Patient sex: F
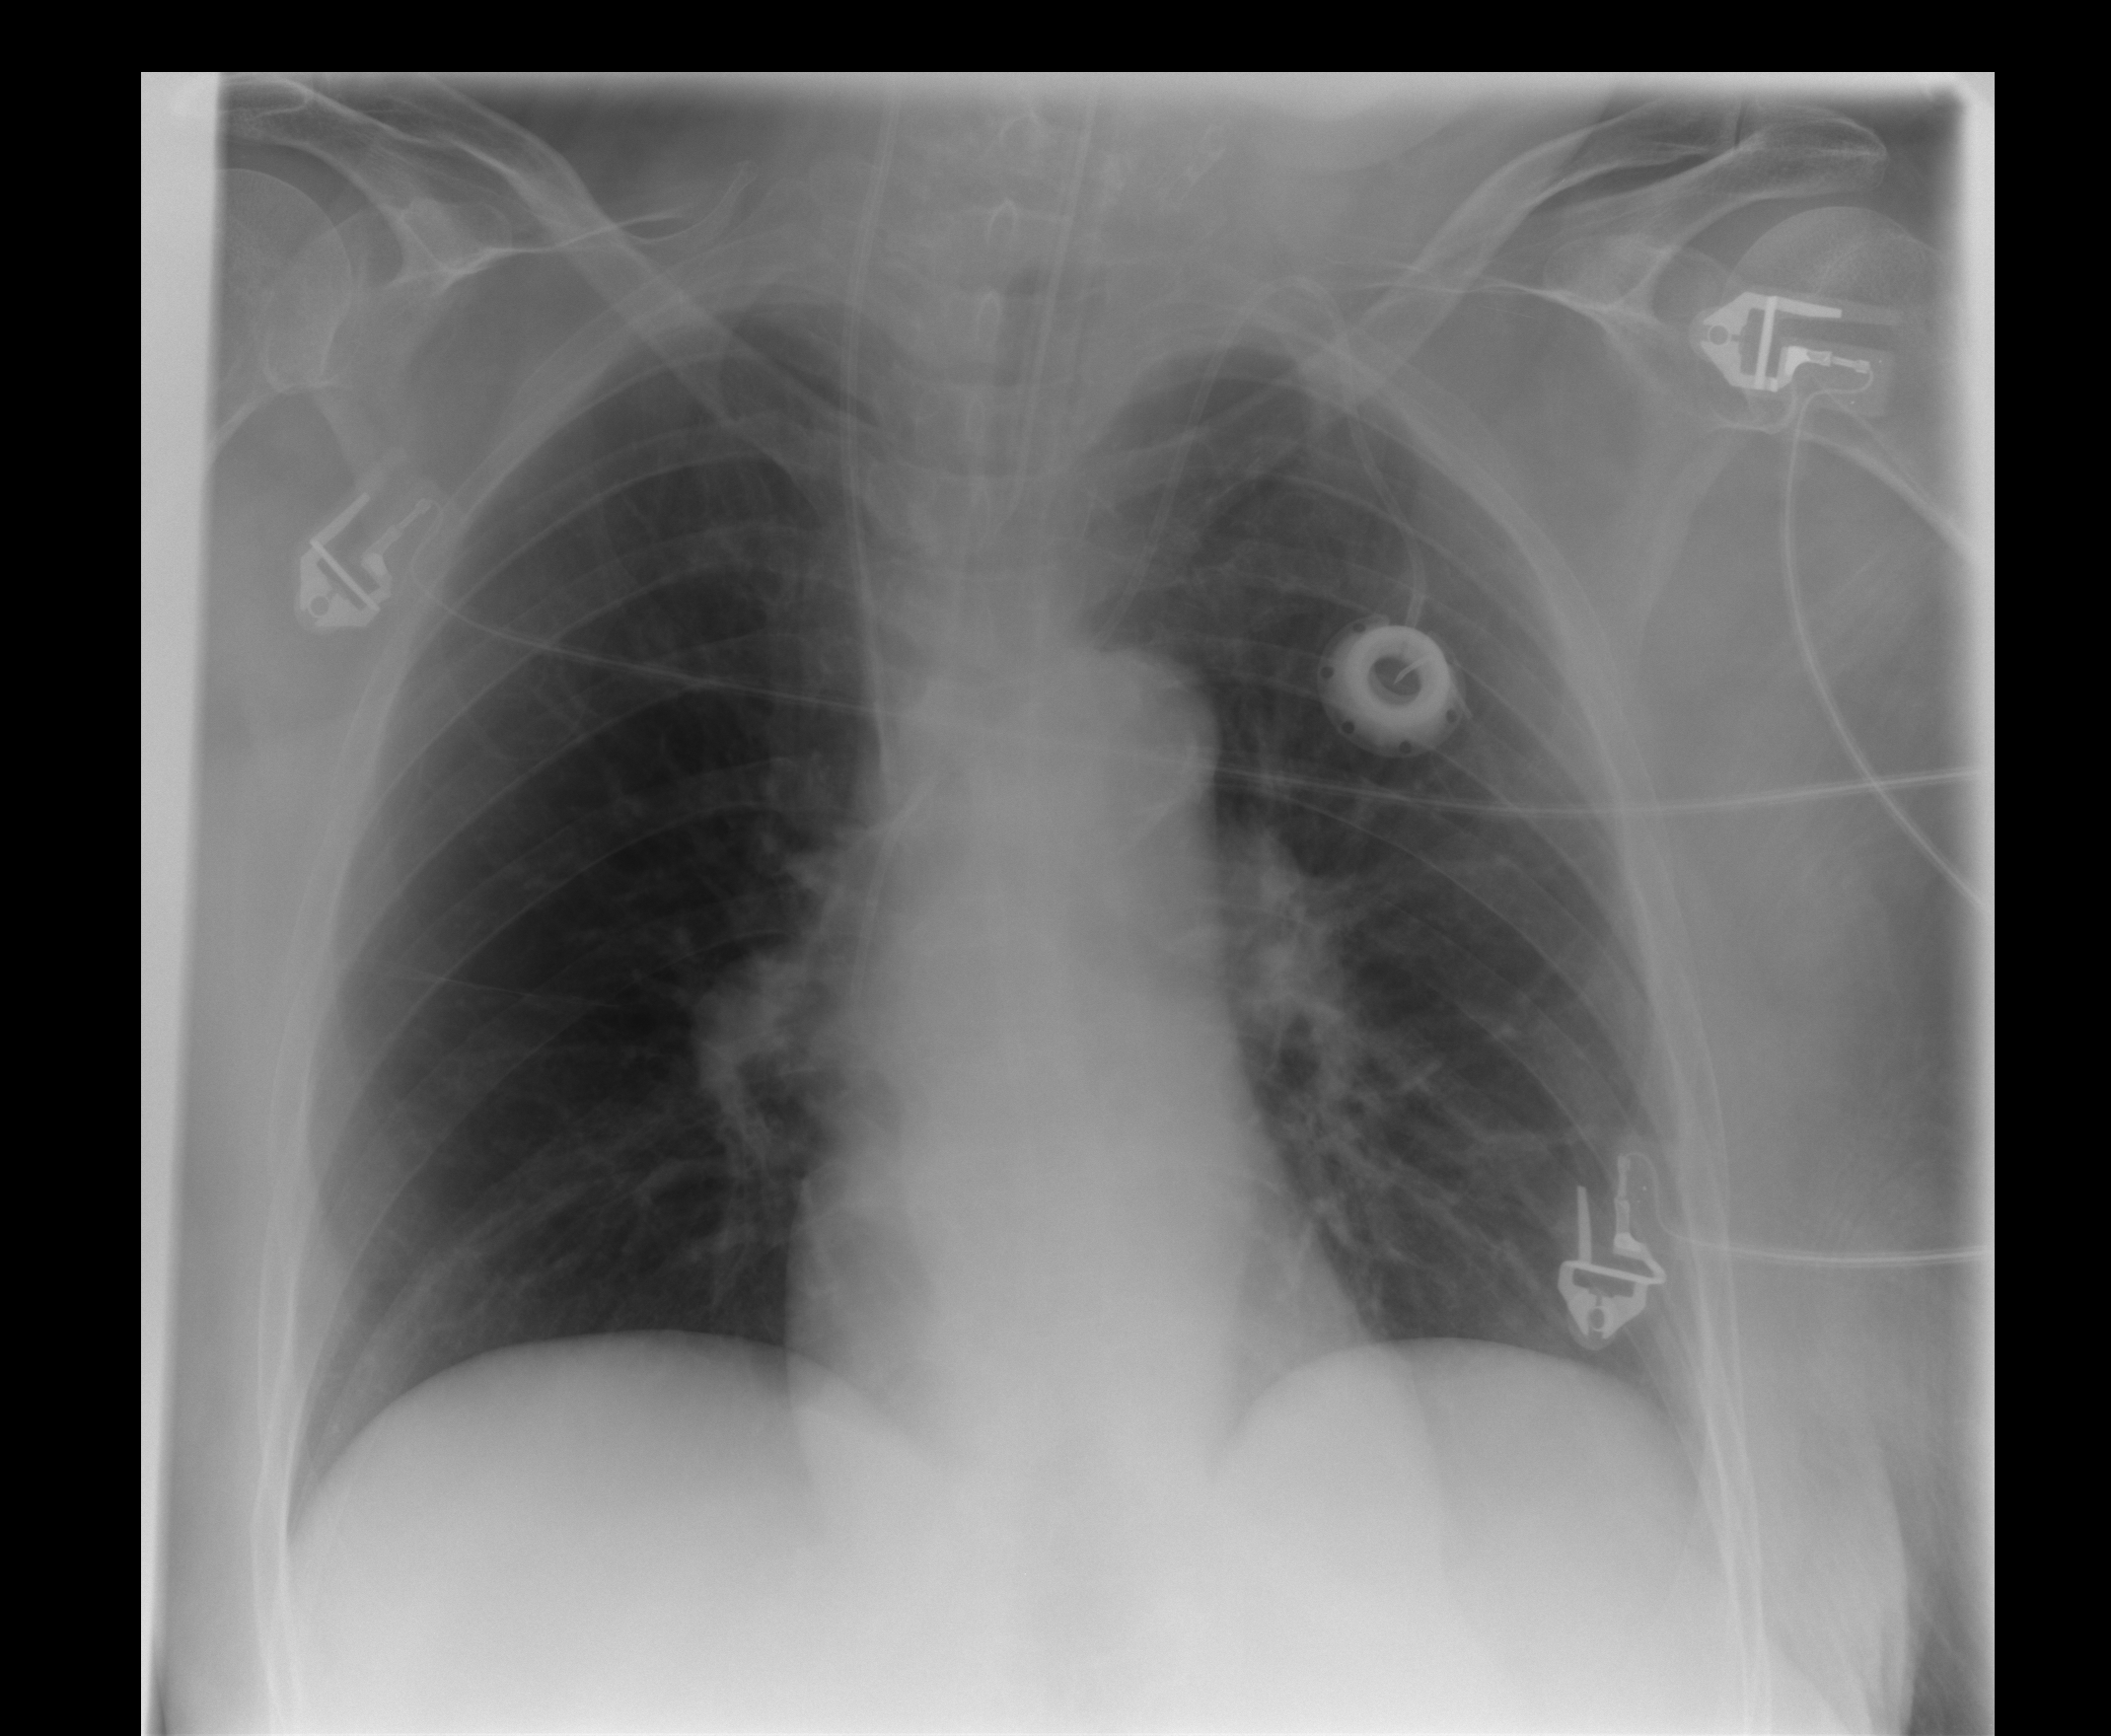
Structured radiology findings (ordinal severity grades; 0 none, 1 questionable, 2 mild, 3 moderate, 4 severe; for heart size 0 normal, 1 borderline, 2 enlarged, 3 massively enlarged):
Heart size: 0
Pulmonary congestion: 0
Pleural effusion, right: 0
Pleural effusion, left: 0
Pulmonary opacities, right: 0
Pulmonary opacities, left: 0
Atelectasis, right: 0
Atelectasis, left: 1